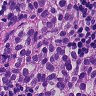
Metastatic tissue present: yes